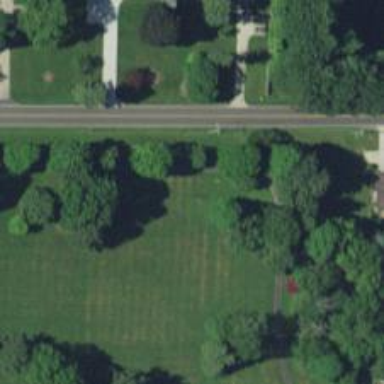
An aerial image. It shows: Disc golf tee area.